Current action and preconditions to check: trajectory_clear

Your task: For each precondition in the list above, predict whether it will hold at this action.

Consider the current scene as observed from the mobile robot's camera, and analyze the predicted future states of all dynamic agents (e.g., people, animals, vehicles, or any moving entities) within the NEXT SECOND.

IMPORTANT: Only answer "very likely" if you are absolutely certain—based on strong, clear evidence—that a dynamic agent will violate the precondition in the predicted future state. Do NOT answer "very likely" for unlikely, ambiguous, or low-probability risks.

Ask yourself for each precondition: Is there a high probability, with clear and convincing evidence, that the predicted future states of any dynamic agent will interfere with the predicted future state of the currently executing action within the NEXT SECOND, causing that precondition to fail?

Assess the risk level based on these predictions. Use "likely" or "very likely" if motions create a clear risk of interference.

Use "neutral" or "improbable" if agents are nearby but their predicted paths are clearly diverging or non-conflicting.

Failure Risk Categories: "very improbable", "improbable", "neutral", "likely", "very likely"

Answer Format: Output ONLY the probability_of_failure value from these categories: "very improbable", "improbable", "neutral", "likely", "very likely"

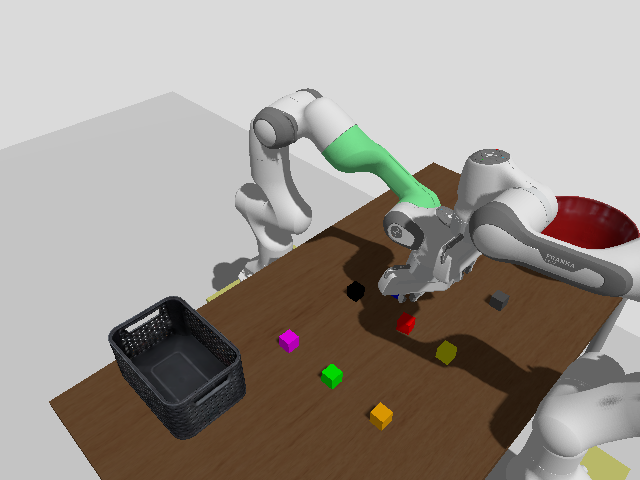

Answer: improbable